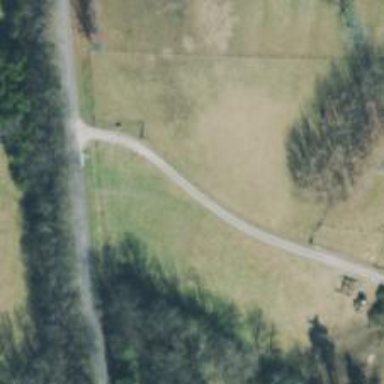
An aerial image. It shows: Driveway.